Question: I'm using 'EF code first 6.1' with '.NET 4' in my application and have following classes in my model(I cut other unrelated parts of diagram. e.g 'Permission' has other navigations):

My business logic works with detached entities so I'm using 'RefactorThis.GraphDiff 2.0.1.0' to perform updates.
I want to update an 'applicationUserInApplication' object, so I get an existing 'applicationUserInApplication' with its 'SecurityRole's from database and return it as a 'View-Model' then update it and map back it to 'applicationUserInApplication' using 'Automapper' (in update operation, I only change 'SecurityRoles' collection of an 'applicationUserInApplication' , these 'SecurityRole's saved before and I only select them), so I defined following configuration:
'''
_dbContext.UpdateGraph(appUserInApplication, map => map
.OwnedCollection(t => t.SecurityRoles, with=>
with.AssociatedCollection(t=>t.Permissions)
.AssociatedEntity(t => t.ApplicationDescriptor))
.AssociatedEntity(t=>t.ApplicationDescriptor)
.AssociatedEntity(t=>t.AppUser)
.AssociatedEntity(t=>t.UserProfile));
'''
and defined following mapping for 'AppUserInApplication' in 'AppUserInApplication_Mapping' class:
'''
this.HasRequired(t => t.AppUser).WithMany(t => t.AppUserInApplications).HasForeignKey(d => d.AppUserId);
this.HasRequired(t => t.Applicationdescriptor).WithMany(t => t.AppUserInApplications).HasForeignKey(d => d.ApplicationId);
this.HasMany(t => t.SecurityRoles).WithMany(t => t.AppUserInApplications)
.Map(m =>
{
m.ToTable("AppUserInApplicationSecurityRole");
m.MapLeftKey("AppUserInApplications_Id");
m.MapRightKey("SecurityRoles_Id");
});
this.HasRequired(t => t.UserProfile).WithMany().HasForeignKey(t=>t.UserProfileId);
'''
After calling above 'UpdateGraph()', when I call '_dbContext.SaveChange();' I get following error:
> An unhandled exception of type 'System.InvalidOperationException' occurred in EntityFramework.dll
Additional information: The operation failed: The relationship could not be changed because one or more of the foreign-key properties is non-nullable. When a change is made to a relationship, the related foreign-key property is set to a null value. If the foreign-key does not support null values, a new relationship must be defined, the foreign-key property must be assigned another non-null value, or the unrelated object must be deleted.
I also, tried following mapping
'''
_dbContext.UpdateGraph(appUserInApplication, map => map
.AssociatedCollection(t => t.SecurityRoles)
.AssociatedEntity(t => t.Application)
.AssociatedEntity(t => t.UserProfile)
.AssociatedEntity(t => t.AppUser);
'''
But I get same error, yet.
Does anyone know where is the problem?
I uploaded a simplified version of my model, you can get it from <URL>
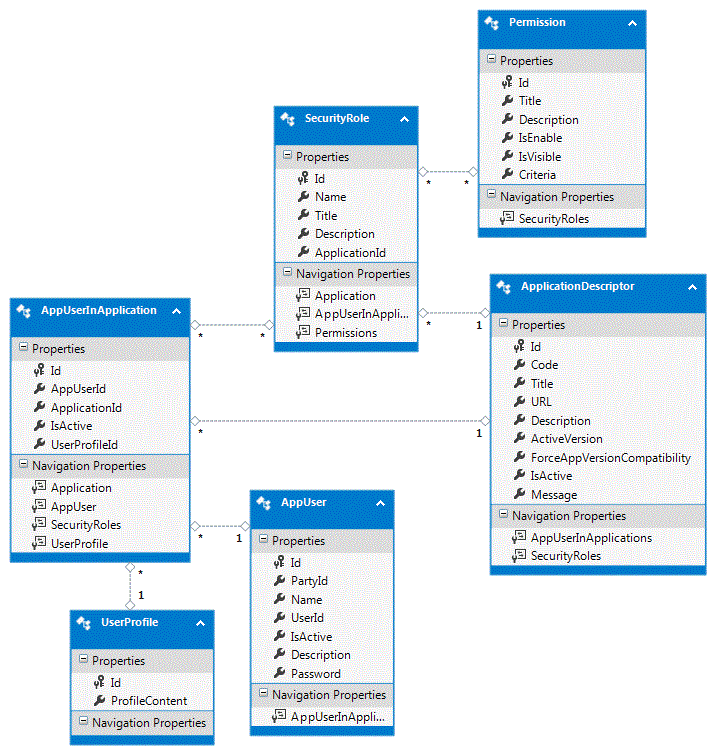
Answer: The exception means that Entity Framework is complaining about navigation properties you've mapped as required but not set (they're null). After debugging your sample code, this was the case for all of your navigation properties except security roles.
If you change your code like this:

The navigation properties are set and everything works as you expect.